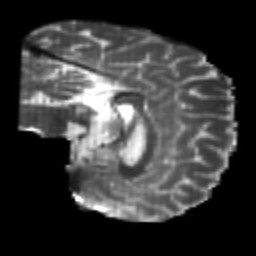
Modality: T2w
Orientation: sagittal
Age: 25
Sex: male
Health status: healthy
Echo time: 0.074 s